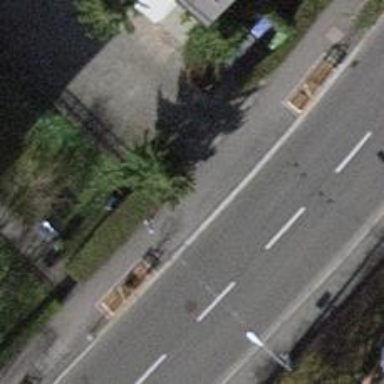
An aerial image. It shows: Unmarked crossing with traffic calming table.